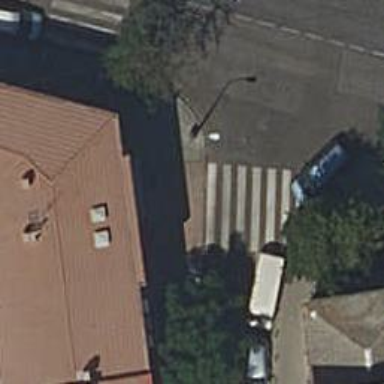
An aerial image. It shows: Marked crossing on the road.